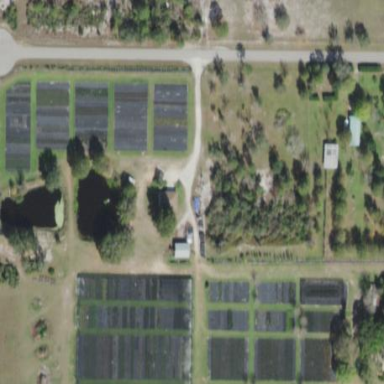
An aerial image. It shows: Plant nursery.